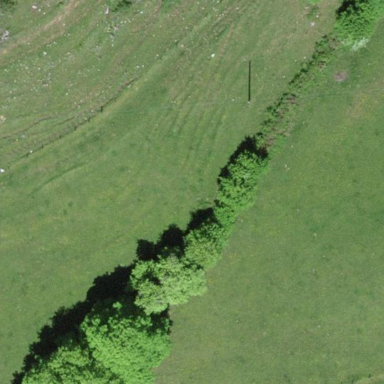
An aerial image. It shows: Deciduous forest dominated by broadleaved trees.